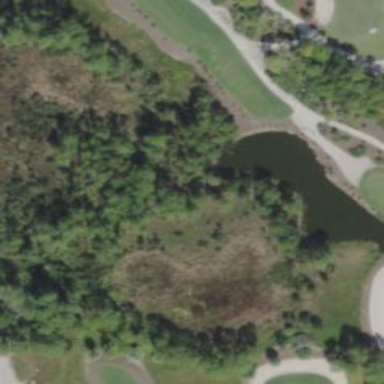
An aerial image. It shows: Water hazard on golf course. The hazard is natural water feature.